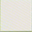
Piece: xx